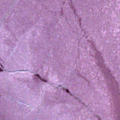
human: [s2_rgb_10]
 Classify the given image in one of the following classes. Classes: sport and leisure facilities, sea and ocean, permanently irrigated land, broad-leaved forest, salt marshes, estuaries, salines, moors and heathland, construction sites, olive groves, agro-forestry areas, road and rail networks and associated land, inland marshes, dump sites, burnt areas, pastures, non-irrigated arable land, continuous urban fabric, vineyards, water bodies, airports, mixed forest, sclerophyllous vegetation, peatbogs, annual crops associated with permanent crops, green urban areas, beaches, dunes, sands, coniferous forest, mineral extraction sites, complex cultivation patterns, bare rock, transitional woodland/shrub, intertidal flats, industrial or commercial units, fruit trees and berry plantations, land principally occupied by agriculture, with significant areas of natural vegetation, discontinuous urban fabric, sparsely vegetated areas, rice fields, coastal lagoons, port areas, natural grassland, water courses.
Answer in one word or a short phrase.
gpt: sea and ocean